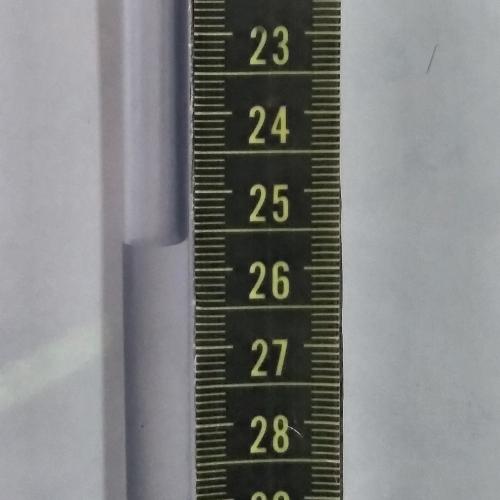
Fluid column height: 25.6 cm